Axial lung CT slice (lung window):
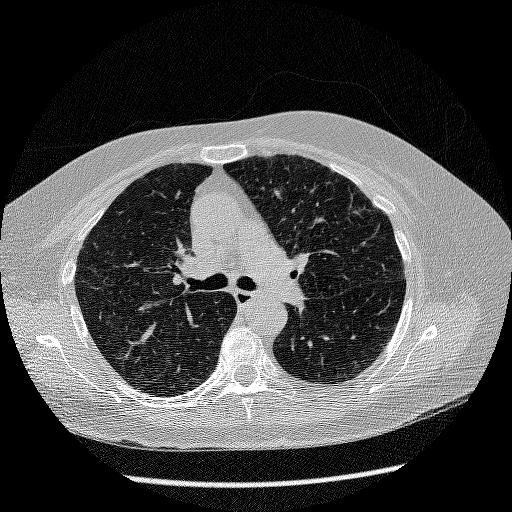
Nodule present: no